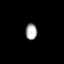
Tissue: prostate
Cell type: T cells
Senescence score: 0.7169
Nuclear area (px): 184
Mean DAPI intensity: 167.967